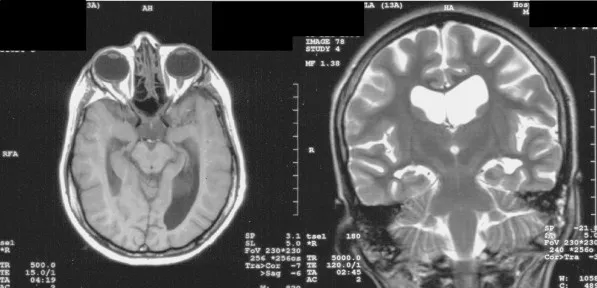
The brain MRI views without contrast at the age of 14 years. They showed cortical dysplasia and asymmetric lateral ventricles with an enlarged right ventricle.
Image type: radiology (mri)